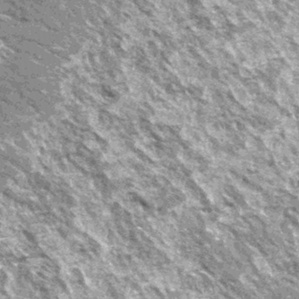
Label: frost